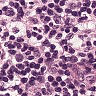
Metastatic tissue present: no